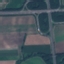
Label: Highway